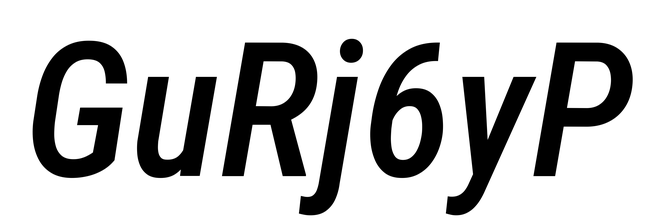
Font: Roboto-Italic_Condensed_Medium_Italic